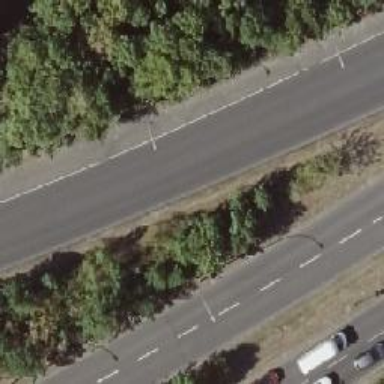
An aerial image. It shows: Primary highway with asphalt surface. It has lane markings and is dual carriageway.